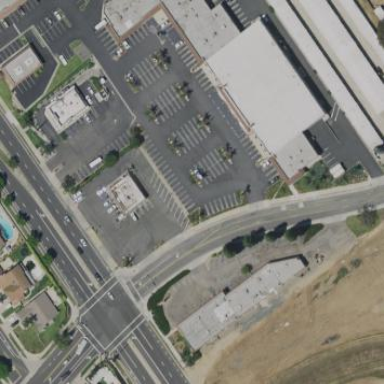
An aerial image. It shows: Parking area with asphalt surface.